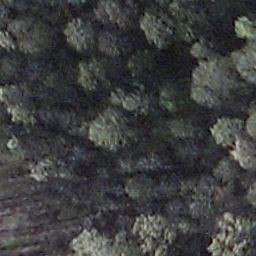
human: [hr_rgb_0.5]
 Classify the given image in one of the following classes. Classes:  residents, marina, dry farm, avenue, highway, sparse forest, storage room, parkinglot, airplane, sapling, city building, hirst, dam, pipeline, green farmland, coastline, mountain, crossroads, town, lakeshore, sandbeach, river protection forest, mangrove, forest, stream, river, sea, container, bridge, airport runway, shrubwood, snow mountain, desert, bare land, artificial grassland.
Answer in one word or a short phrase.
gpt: shrubwood